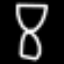
Label: hourglass